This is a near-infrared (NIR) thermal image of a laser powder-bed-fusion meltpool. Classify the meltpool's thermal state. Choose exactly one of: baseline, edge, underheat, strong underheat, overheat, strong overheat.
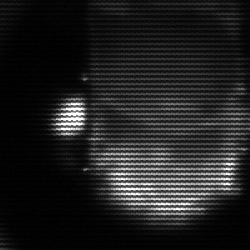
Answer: baseline